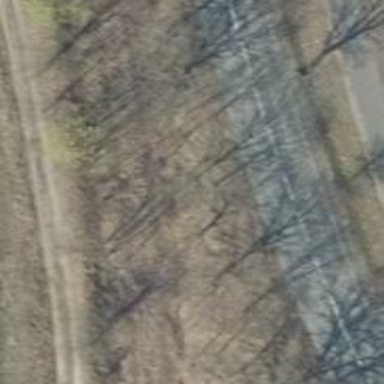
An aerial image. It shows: Abandoned railway.